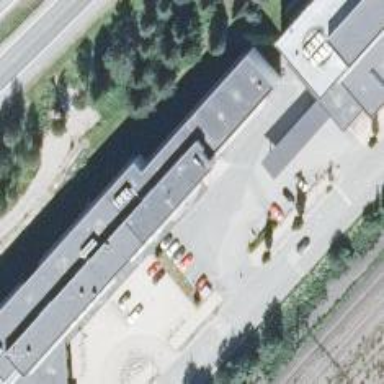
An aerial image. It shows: Government office.